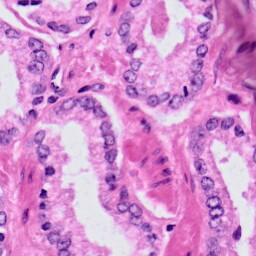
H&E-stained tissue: Prostate